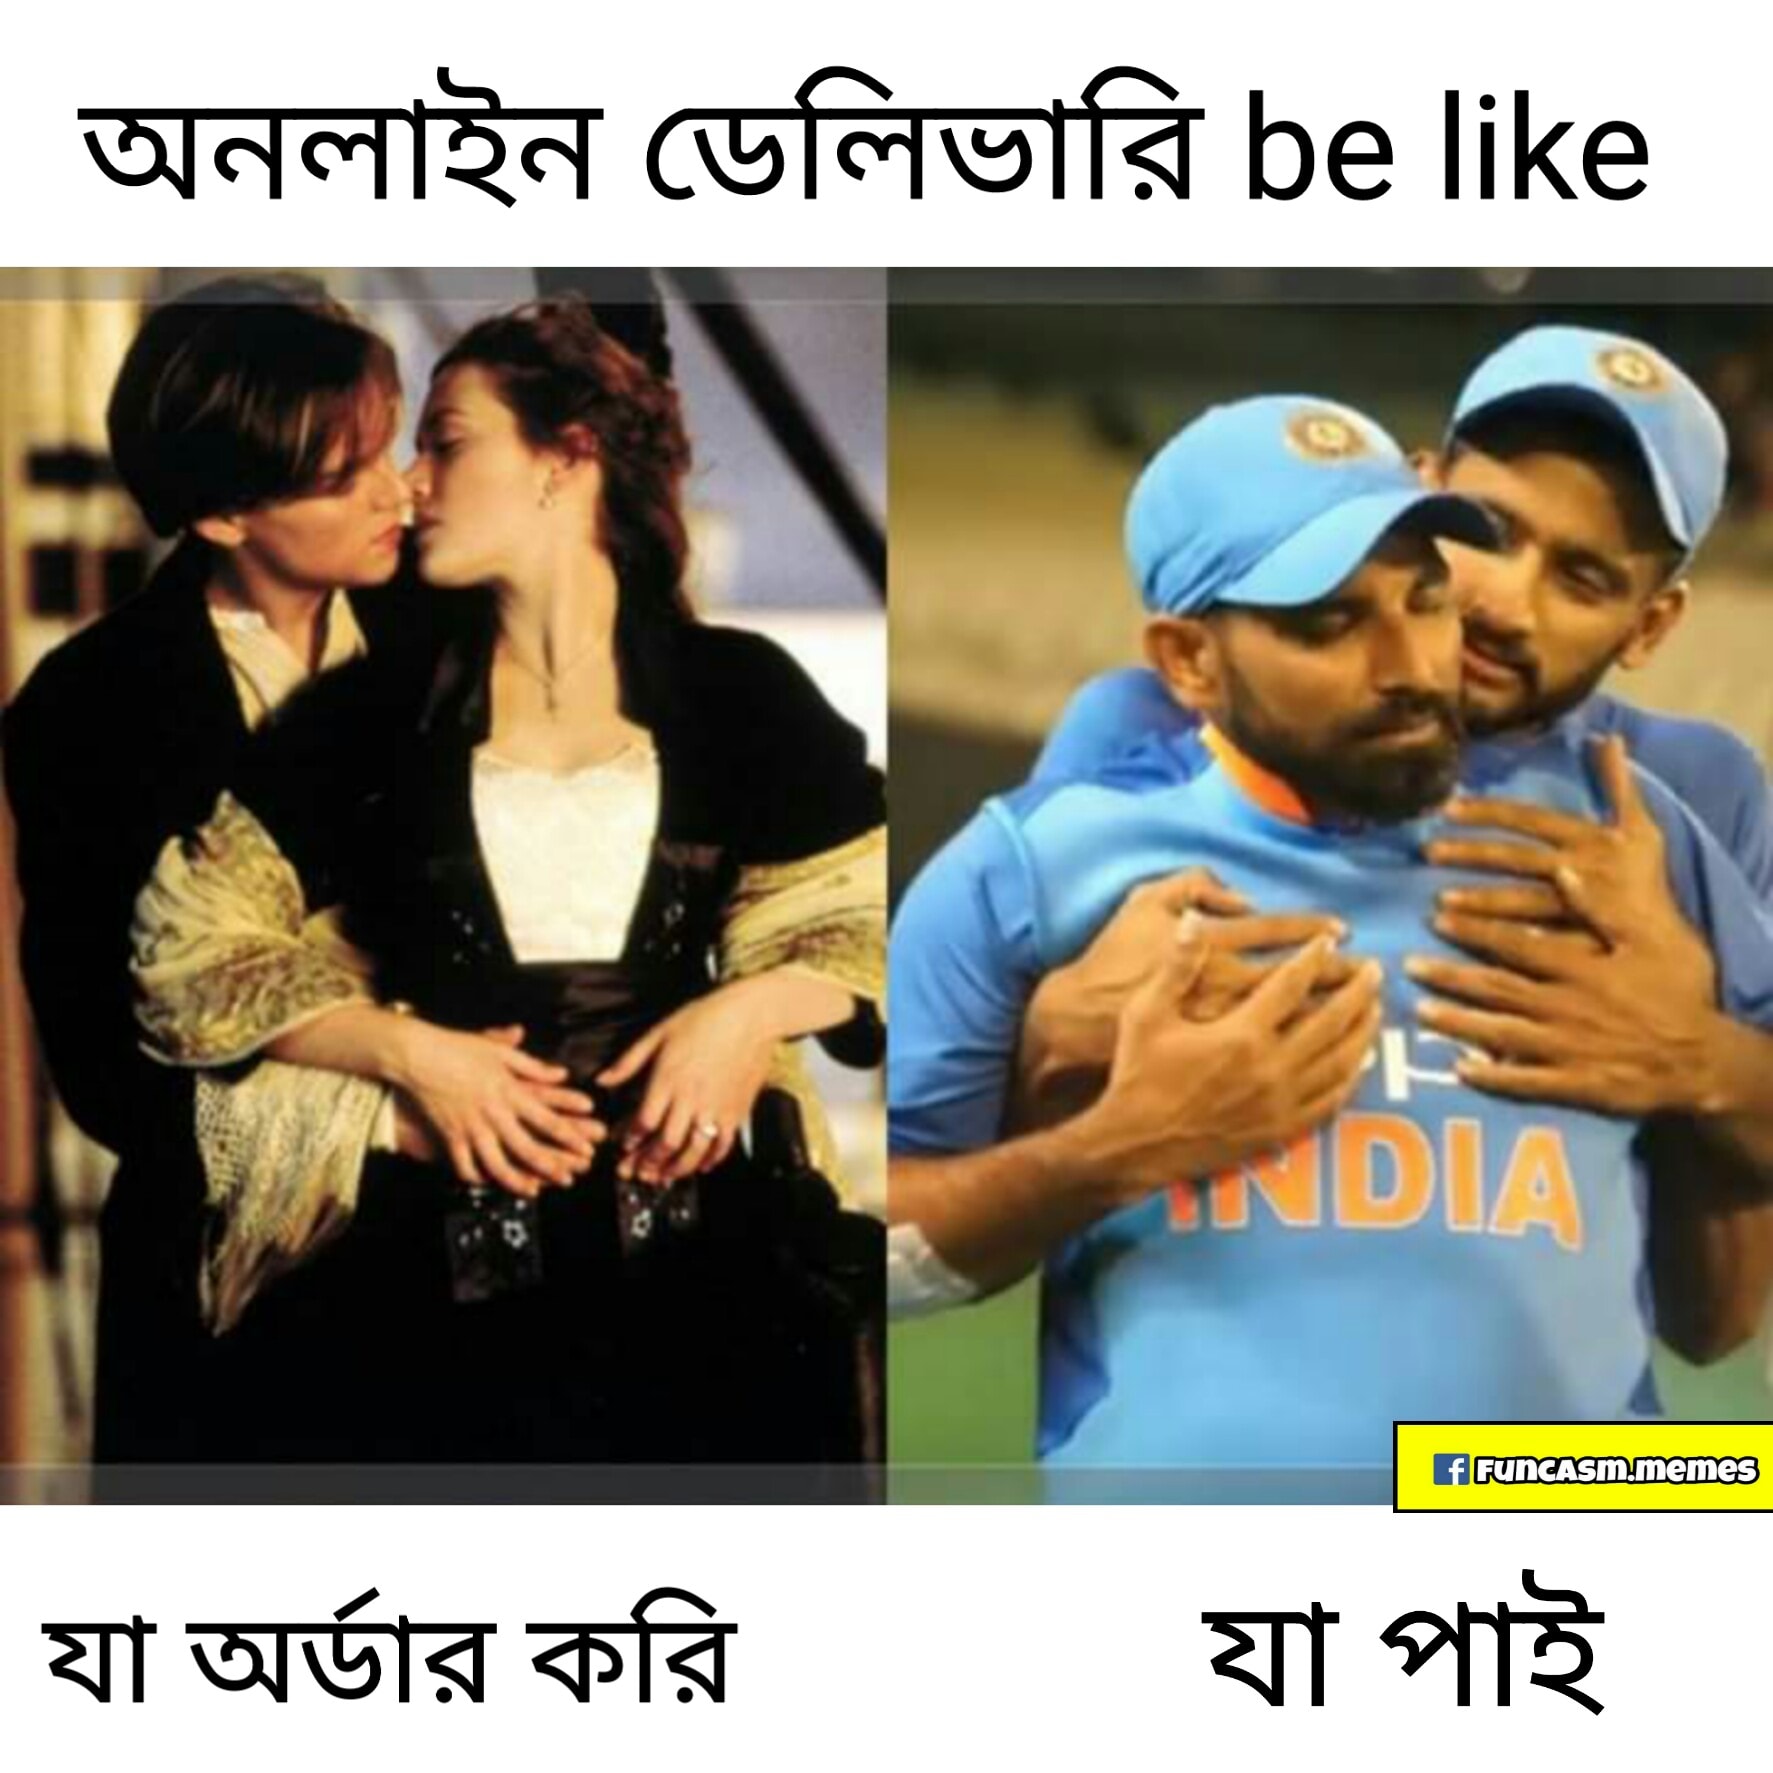
Text: অনলাইন ডেলিভারি be like  যা অর্ডার করি  যা পাই
Label: Hate
Hate category: Personal Offence
Targeted group: Individual